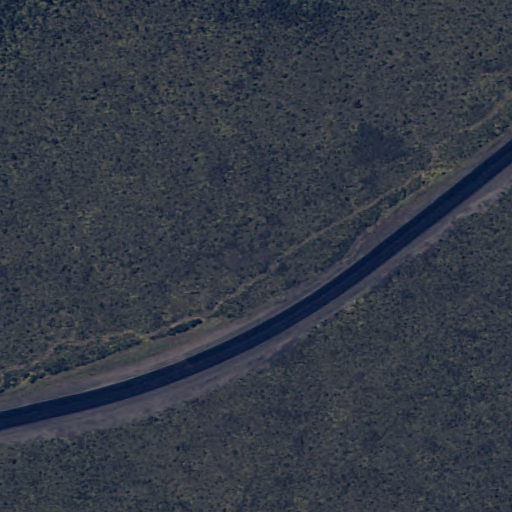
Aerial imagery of lava area in Hawaii named Lava Flow of 1855 containing only unknown